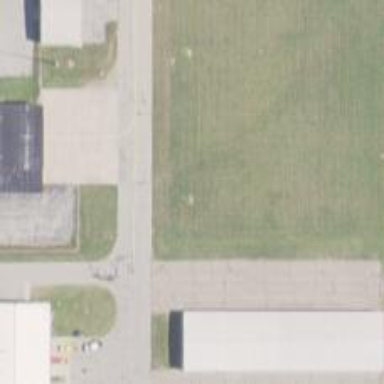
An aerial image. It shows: View of taxiway at the airport.